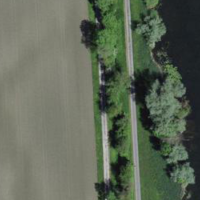
EUNIS habitat code: 52
Species observed at this site:
Filipendula ulmaria